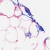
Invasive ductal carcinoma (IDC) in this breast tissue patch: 0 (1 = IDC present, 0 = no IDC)